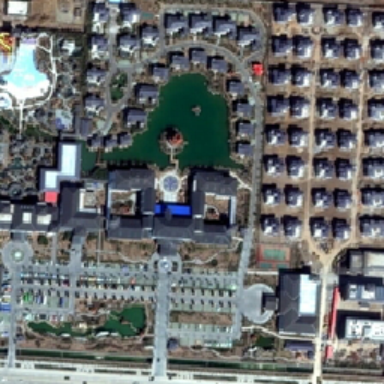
There is a parking lot near the road and there are several grey roof houses in the center .